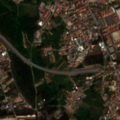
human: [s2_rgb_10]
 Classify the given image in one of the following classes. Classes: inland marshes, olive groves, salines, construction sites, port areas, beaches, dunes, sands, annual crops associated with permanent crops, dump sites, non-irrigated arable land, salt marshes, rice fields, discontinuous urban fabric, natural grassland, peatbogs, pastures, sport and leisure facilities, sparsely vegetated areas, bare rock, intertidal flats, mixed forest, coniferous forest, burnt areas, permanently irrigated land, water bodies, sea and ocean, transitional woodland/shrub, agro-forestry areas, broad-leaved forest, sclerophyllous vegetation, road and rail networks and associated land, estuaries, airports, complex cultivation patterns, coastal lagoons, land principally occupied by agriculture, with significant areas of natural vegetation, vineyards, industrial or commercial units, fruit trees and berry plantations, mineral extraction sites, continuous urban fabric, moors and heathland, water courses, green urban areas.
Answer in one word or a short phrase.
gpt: continuous urban fabric, discontinuous urban fabric, complex cultivation patterns, coniferous forest, transitional woodland/shrub